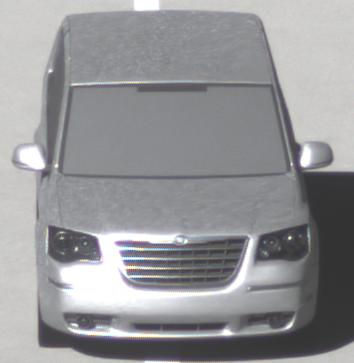
Make: Chrysler
Model: Grand Voyager 3.8
Detailed model: Grand Voyager
Model produced from: 2008/03
Model produced until: 2010/12
Doors: 5
Color: white
Road condition: dry road
Daytime: morning or afternoon
Contrast: high contrast